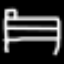
Label: bed